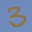
Label: 3